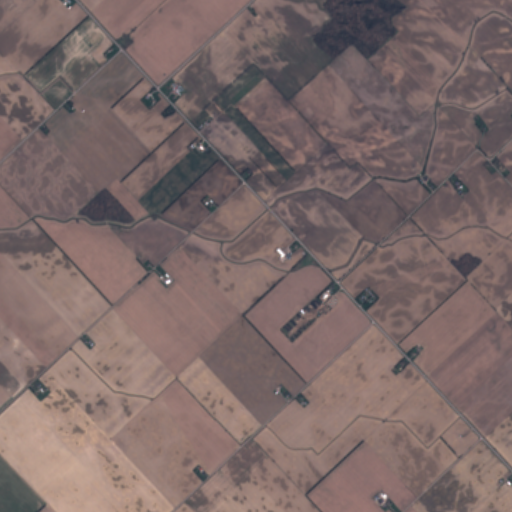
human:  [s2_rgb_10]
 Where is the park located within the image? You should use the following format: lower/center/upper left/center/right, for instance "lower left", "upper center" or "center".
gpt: The park is located in the upper right of the image.
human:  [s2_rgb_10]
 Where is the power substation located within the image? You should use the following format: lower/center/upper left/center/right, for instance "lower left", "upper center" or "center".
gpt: The power substation is located in the center of the image.
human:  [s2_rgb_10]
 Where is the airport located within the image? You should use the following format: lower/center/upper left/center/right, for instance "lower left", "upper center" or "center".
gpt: There is no airport in the image.